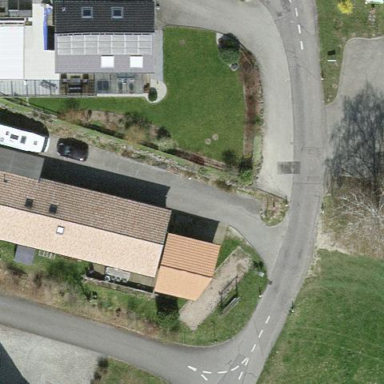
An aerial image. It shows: Simple house.